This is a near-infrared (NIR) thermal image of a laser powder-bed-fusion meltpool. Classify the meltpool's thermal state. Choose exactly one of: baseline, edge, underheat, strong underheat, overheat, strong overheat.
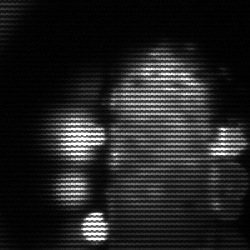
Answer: strong underheat